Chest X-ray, PA view. Patient: 21 years old, sex M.
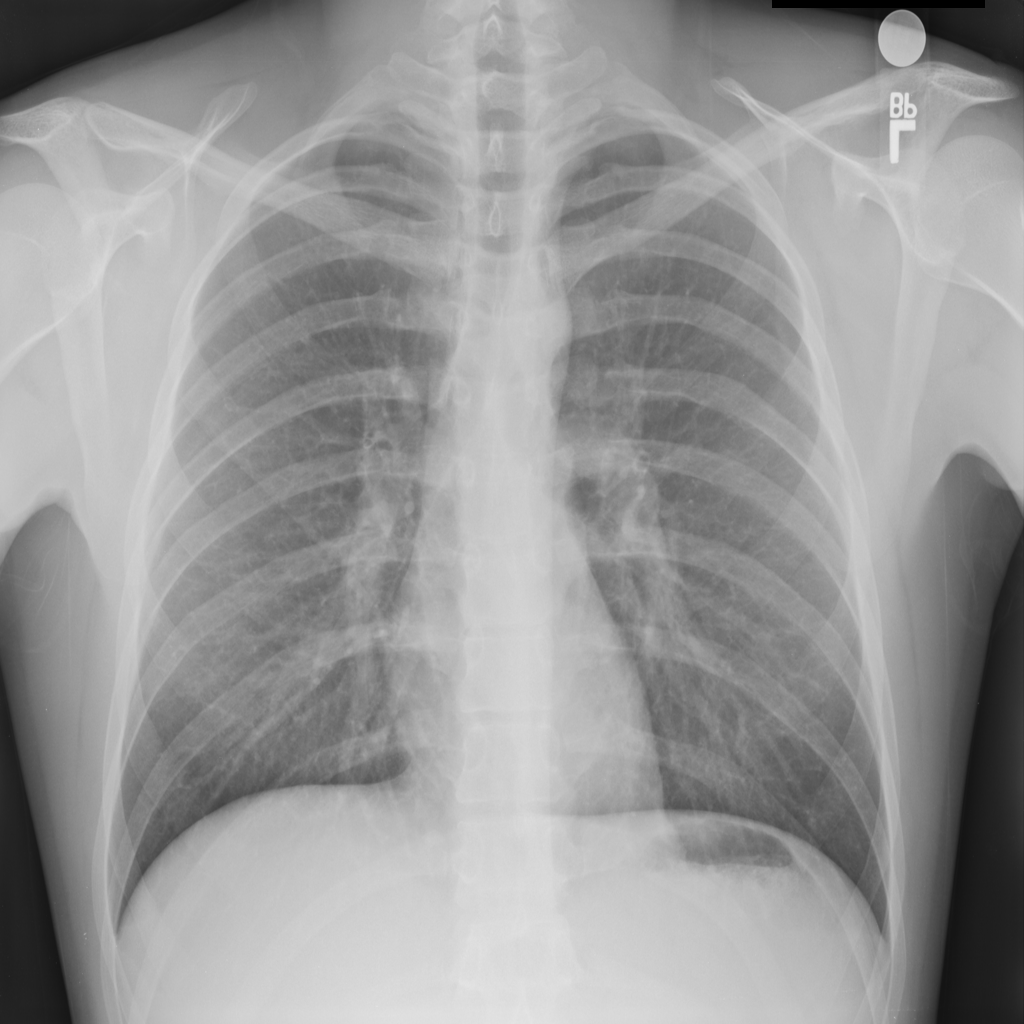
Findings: No Finding